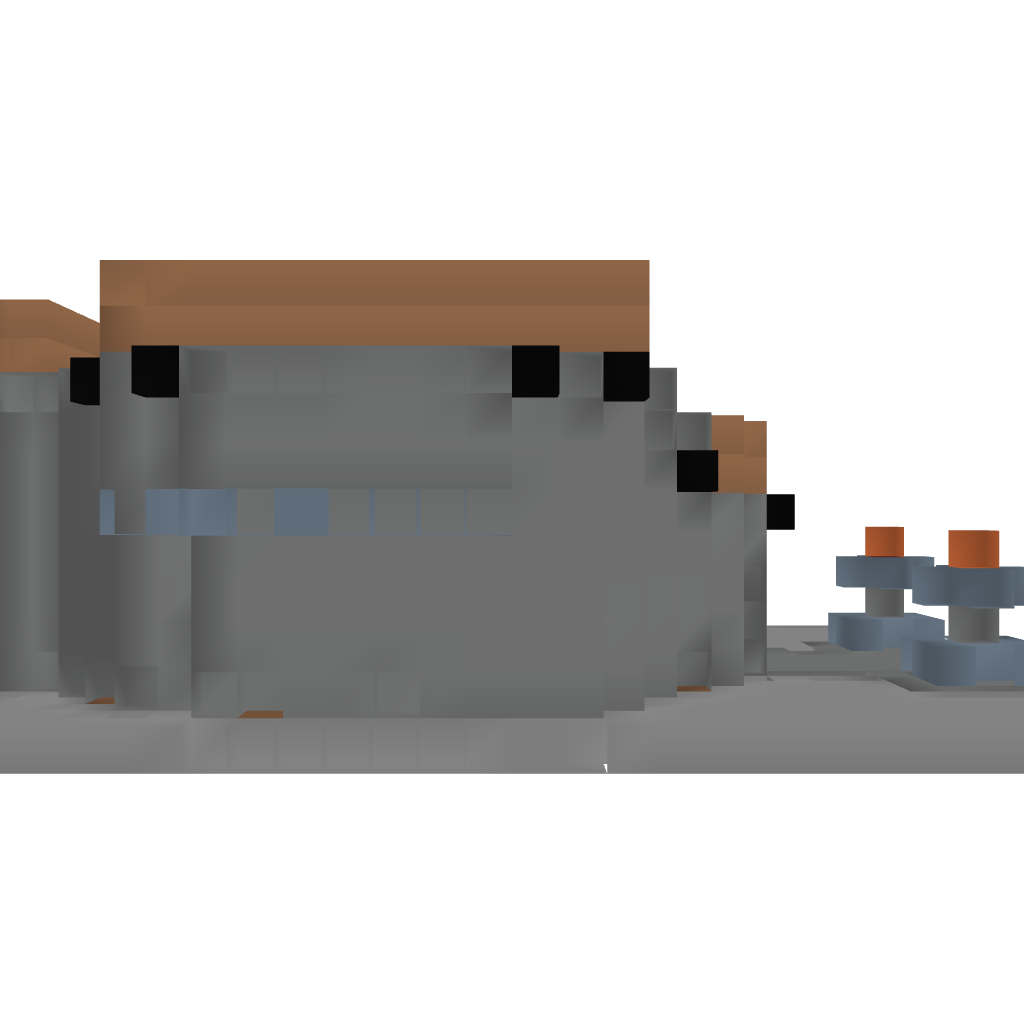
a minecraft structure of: A Medium Amphitheatre